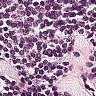
Metastatic tissue present: no